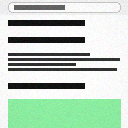
Screen state: on